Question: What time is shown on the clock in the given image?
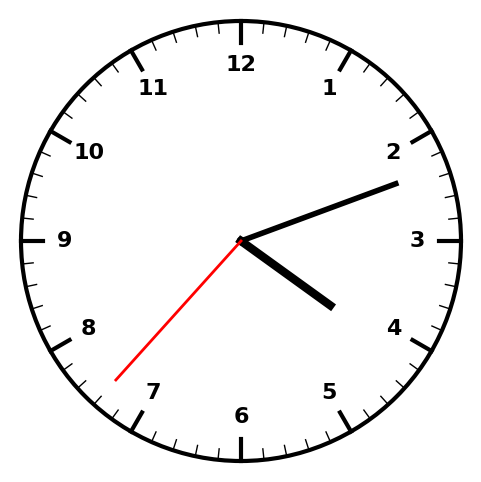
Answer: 04:11:37